Field crop: maize
Growth stage: 2
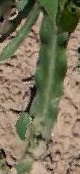
Species: maize